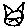
Label: cat